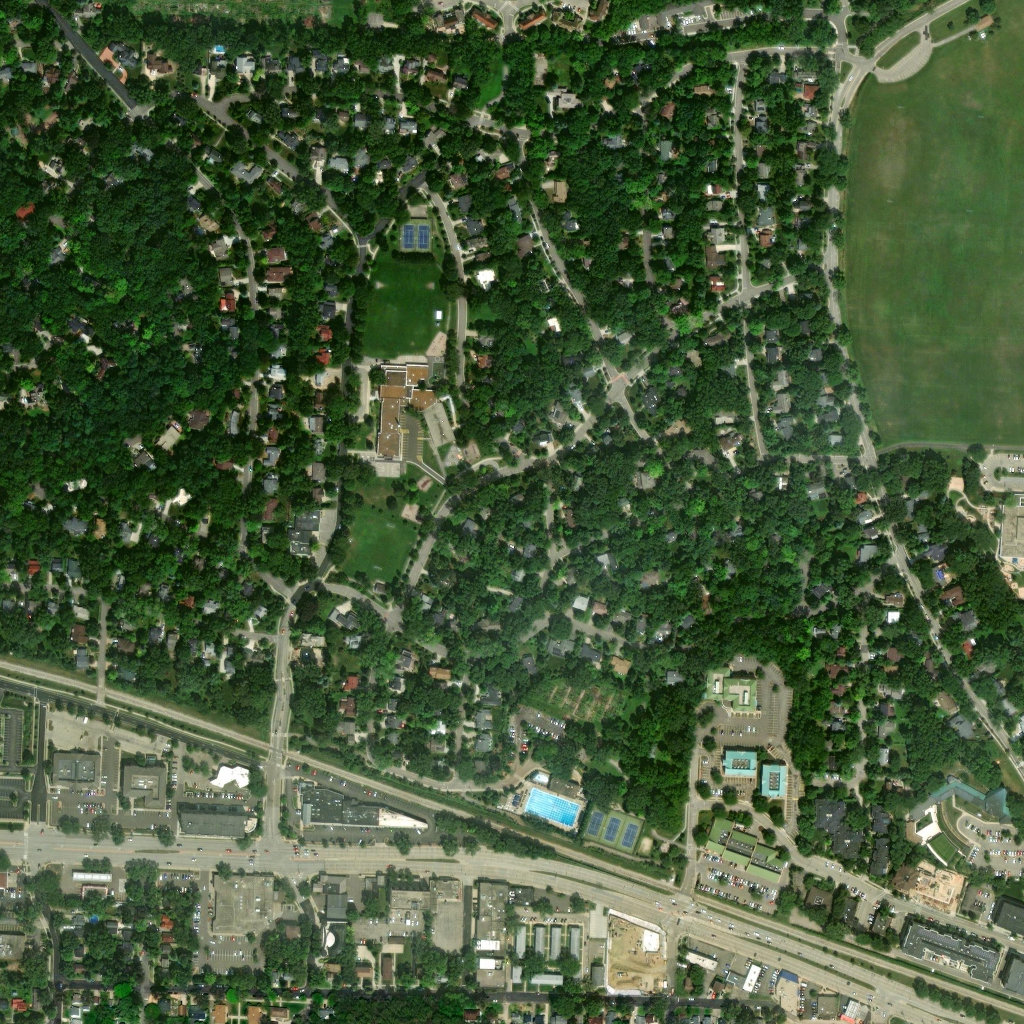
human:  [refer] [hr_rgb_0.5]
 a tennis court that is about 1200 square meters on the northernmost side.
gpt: <box>[[39, 21, 42, 25, 0]]</box>

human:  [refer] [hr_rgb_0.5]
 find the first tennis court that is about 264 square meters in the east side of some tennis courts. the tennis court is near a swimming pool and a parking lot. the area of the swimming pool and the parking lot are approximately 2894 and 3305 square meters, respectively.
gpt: <box>[[60, 80, 62, 83, 0]]</box>